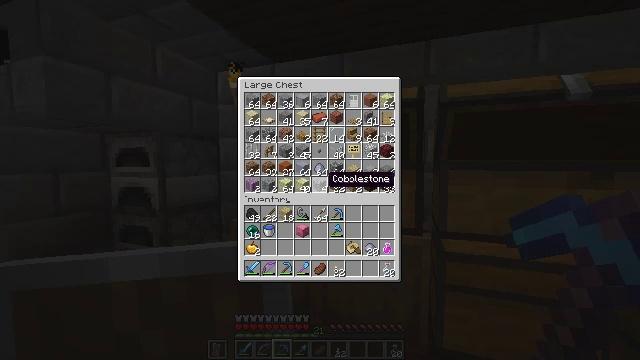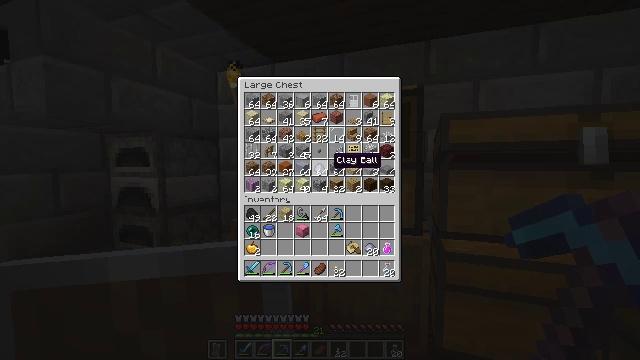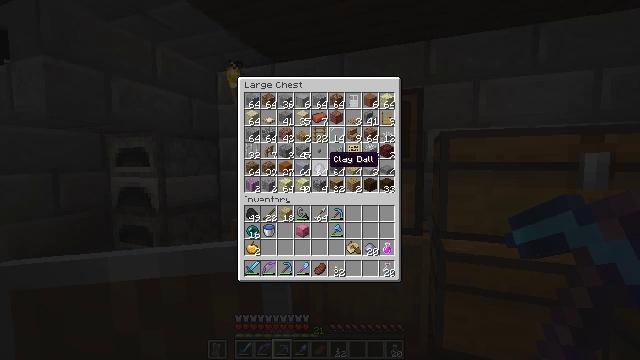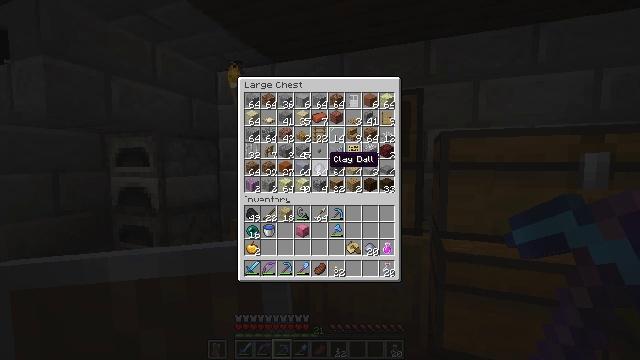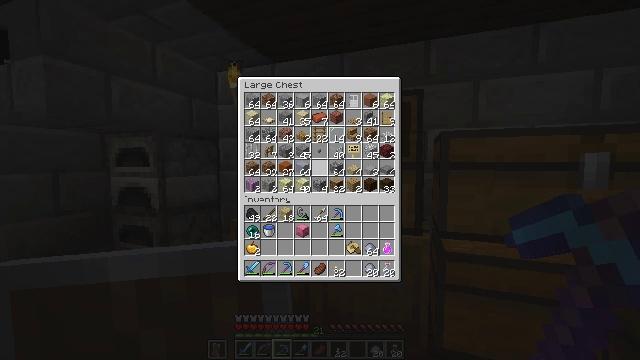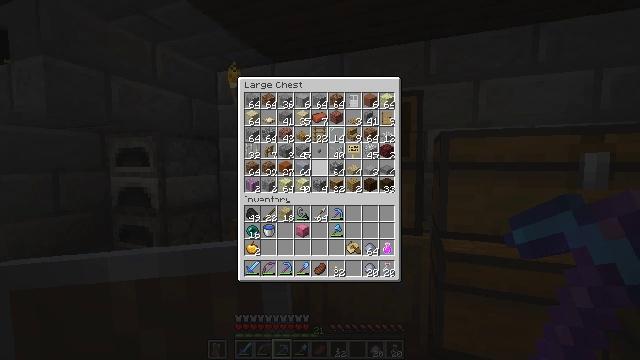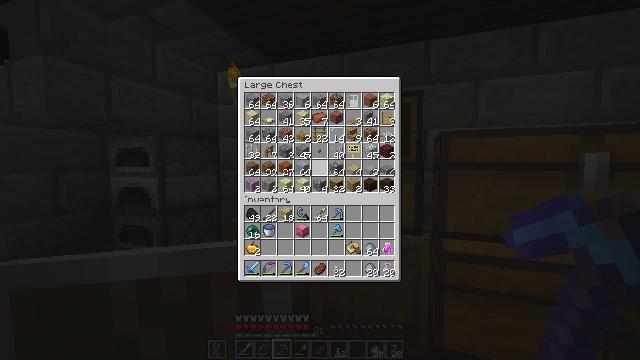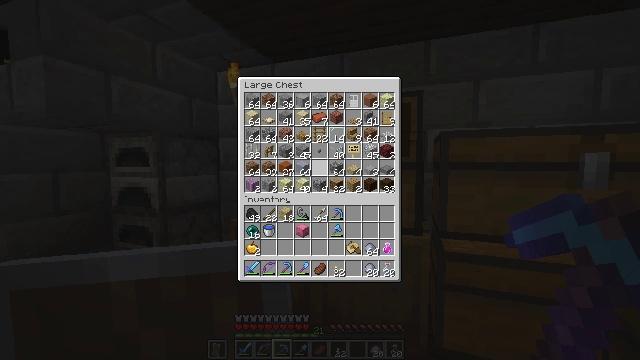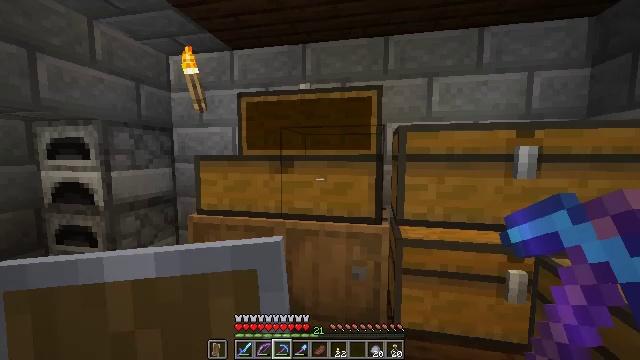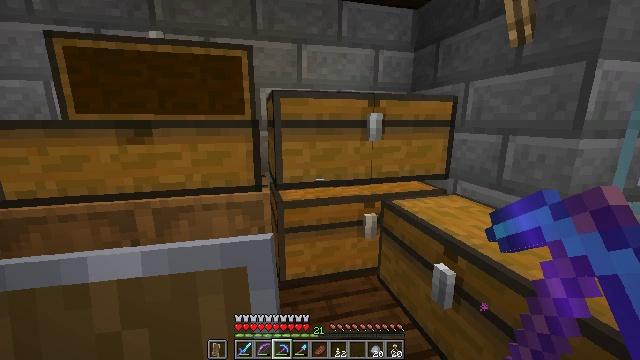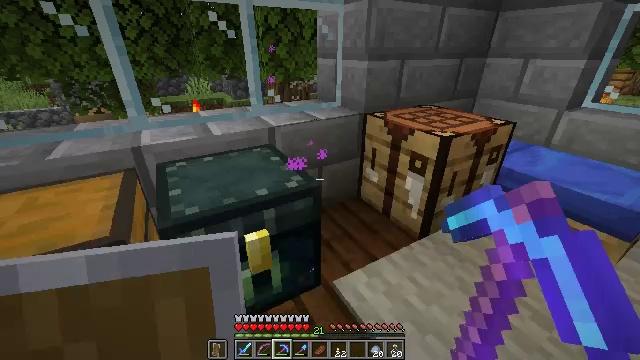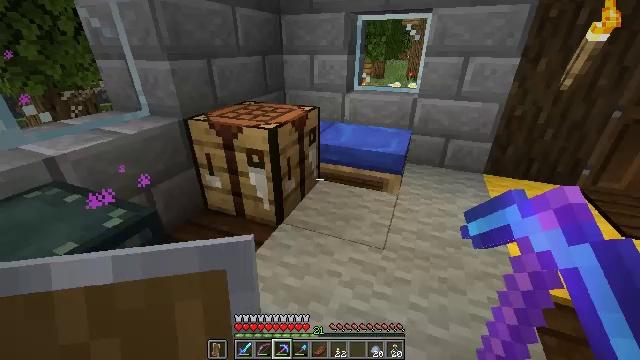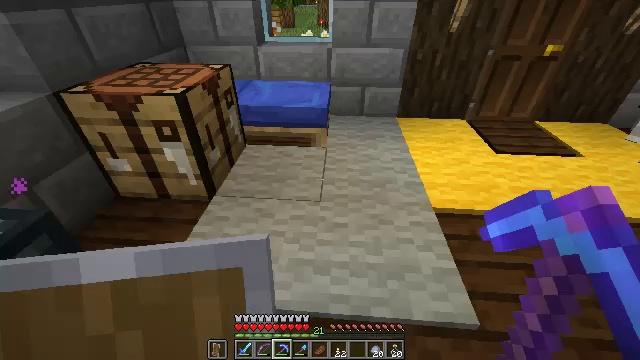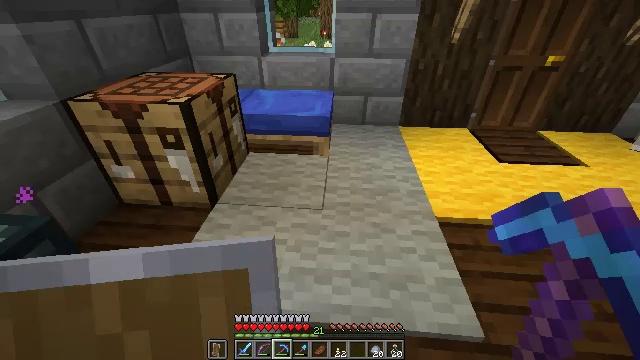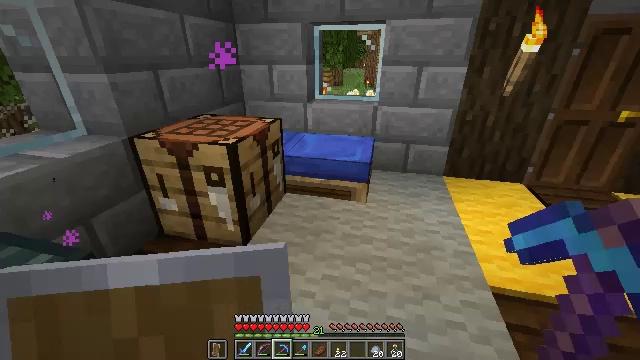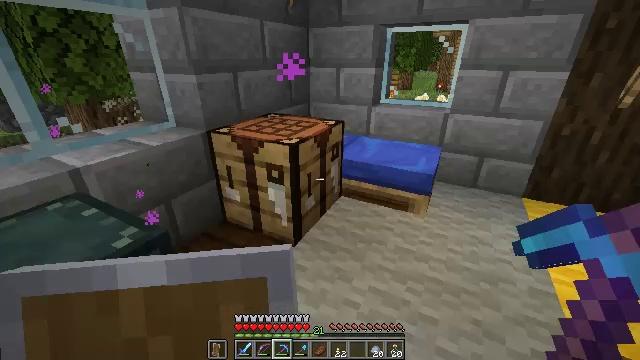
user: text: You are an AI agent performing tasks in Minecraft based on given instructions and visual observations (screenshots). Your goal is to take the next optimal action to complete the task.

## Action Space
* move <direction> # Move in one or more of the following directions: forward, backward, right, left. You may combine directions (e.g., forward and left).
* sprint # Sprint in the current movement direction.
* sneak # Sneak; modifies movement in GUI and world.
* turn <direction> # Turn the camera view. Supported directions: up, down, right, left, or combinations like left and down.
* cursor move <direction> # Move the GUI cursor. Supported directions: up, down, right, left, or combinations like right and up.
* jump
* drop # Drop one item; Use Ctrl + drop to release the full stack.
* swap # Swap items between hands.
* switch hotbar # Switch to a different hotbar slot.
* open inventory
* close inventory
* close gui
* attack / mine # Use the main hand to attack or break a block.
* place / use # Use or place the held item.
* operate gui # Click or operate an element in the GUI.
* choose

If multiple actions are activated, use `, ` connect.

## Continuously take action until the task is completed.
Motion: motion action
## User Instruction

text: Piece together materials to get clay.
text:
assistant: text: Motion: sneak, cursor move up
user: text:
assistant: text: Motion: sneak
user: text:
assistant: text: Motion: sneak
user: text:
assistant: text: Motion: sneak, operate gui
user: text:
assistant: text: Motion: sneak
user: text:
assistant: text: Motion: sneak
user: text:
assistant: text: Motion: sneak
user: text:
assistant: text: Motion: cursor move right and down
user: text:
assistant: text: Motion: turn right and down, close gui
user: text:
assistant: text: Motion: turn right and down
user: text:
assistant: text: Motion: turn right
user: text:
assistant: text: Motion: turn right and down
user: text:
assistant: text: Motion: turn up
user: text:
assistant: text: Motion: move forward, turn left and up
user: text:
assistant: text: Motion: move forward, turn left
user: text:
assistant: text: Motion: use / place
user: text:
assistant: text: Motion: use / place
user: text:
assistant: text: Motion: no_op
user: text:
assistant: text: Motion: turn left and up
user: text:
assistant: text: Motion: no_op
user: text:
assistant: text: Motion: open gui
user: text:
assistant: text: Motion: no_op
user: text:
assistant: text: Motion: cursor move left and up
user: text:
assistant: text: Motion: cursor move left
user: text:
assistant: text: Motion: cursor move left and down
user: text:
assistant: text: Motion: sneak, cursor move left
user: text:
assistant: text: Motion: sneak
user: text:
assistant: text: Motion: sneak, operate gui
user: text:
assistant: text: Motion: sneak, operate gui
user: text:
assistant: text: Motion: sneak, cursor move right